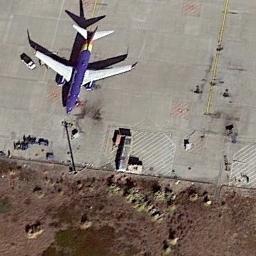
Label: airplane